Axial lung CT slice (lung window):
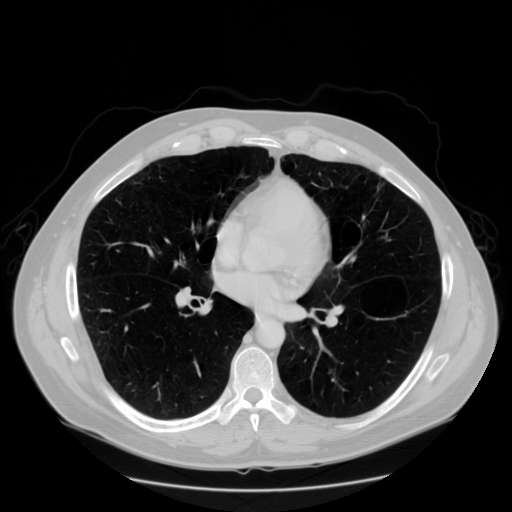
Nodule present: no